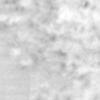
Label: no_change